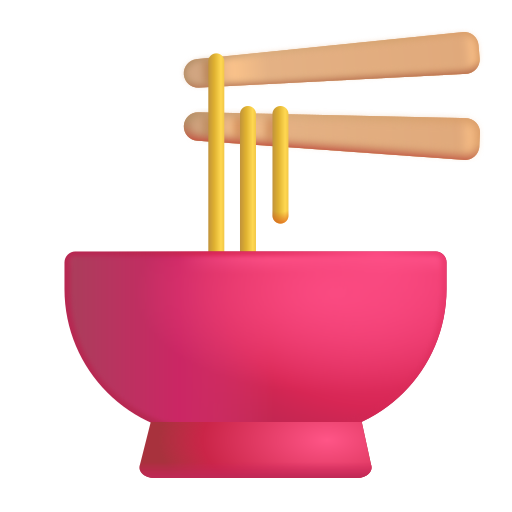
steaming bowl color